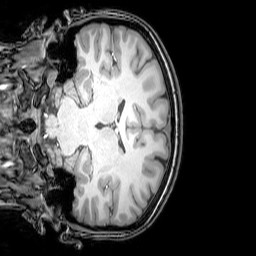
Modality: T1w
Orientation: coronal
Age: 20
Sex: female
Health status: healthy
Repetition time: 0.081 s
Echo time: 0.037 s